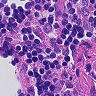
Metastatic tissue present: no